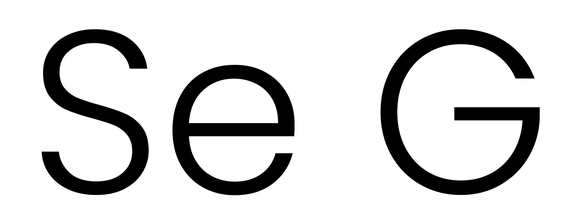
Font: Poppins-Light